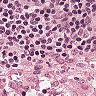
Metastatic tissue present: no